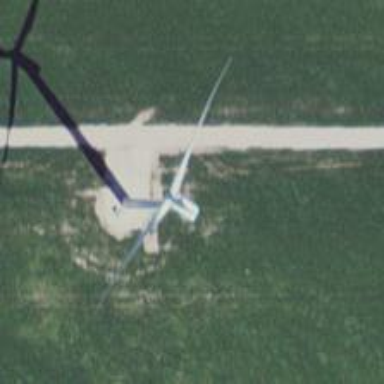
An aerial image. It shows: Wind generator powered by wind. The generator type is horizontal axis and it uses wind turbines.